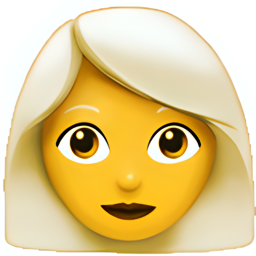
Name: woman white haired
Emoji: 👩‍🦳
Group: People & Body
Sub-group: person